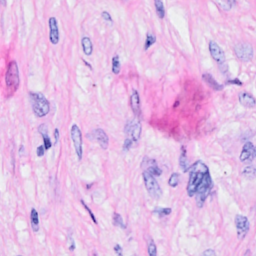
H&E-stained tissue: Breast